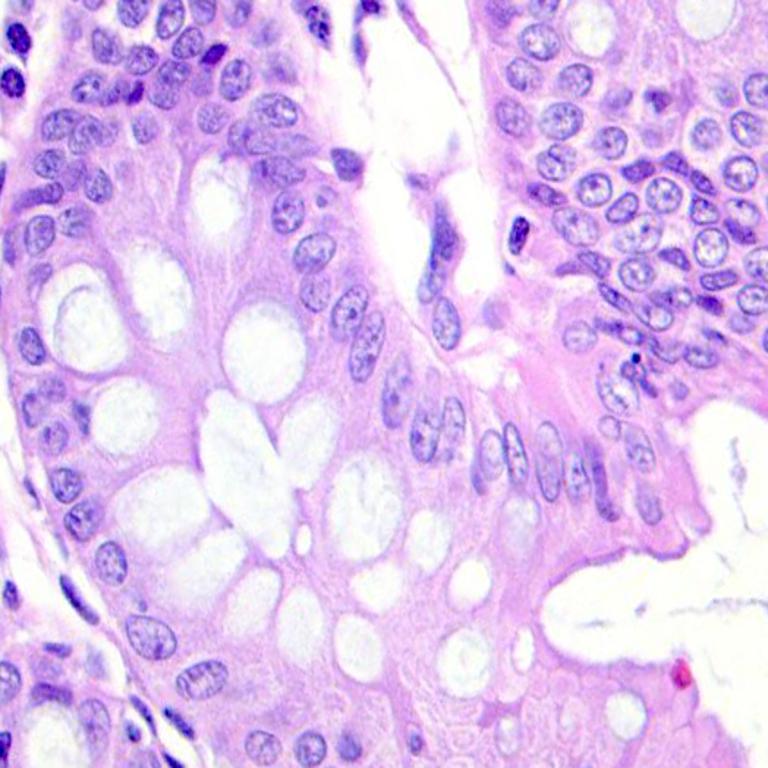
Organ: colon
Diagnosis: benign